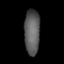
Tissue: prostate
Cell type: T cells
Senescence score: 0.2814
Nuclear area (px): 687
Mean DAPI intensity: 91.482